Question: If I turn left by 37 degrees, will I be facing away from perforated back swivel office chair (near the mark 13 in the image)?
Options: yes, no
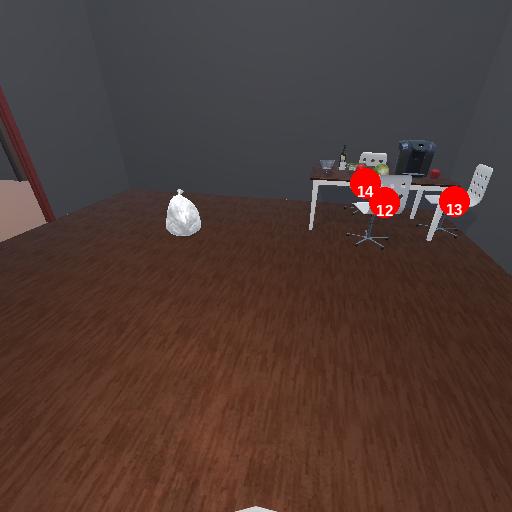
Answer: yes